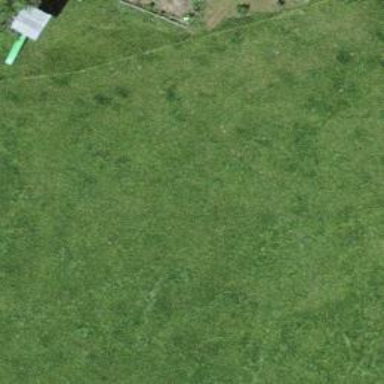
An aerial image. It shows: Isolated dwelling in the countryside.